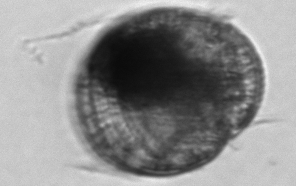
Label: Polykrikos